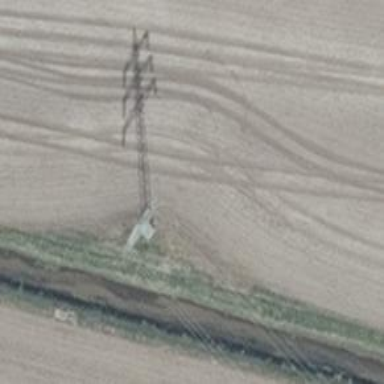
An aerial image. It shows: Power tower.